Question: ## Background
Google has recently published <URL>" view.
The view allows to wrap another view, while supporting swiping down in order to perform a refresh operation.
screenshot:

## The problem
Google hasn't provided a sample (at least not one that I can find, yet), so I've tried using it myself.
At first I got a crash (NPE) whenever I swiped, but then I've found out that's because I didn't provide a "OnRefreshListener" for it.
But I still don't get how to use it, let alone customize it
Here's the XML of the layout file:
'''
<android.support.v4.widget.SwipeRefreshLayout xmlns:android="http://schemas.android.com/apk/res/android"
xmlns:tools="http://schemas.android.com/tools"
android:id="@+id/container"
android:layout_width="match_parent"
android:layout_height="match_parent"
tools:context="com.example.swiperefreshlayouttest.MainActivity"
tools:ignore="MergeRootFrame" >
<ScrollView
android:layout_width="match_parent"
android:layout_height="wrap_content" >
<LinearLayout
android:layout_width="match_parent"
android:layout_height="wrap_content"
android:orientation="vertical" >
<TextView
android:layout_width="match_parent"
android:layout_height="wrap_content"
android:text="TTT"
android:textSize="40sp" />
<TextView
android:layout_width="match_parent"
android:layout_height="wrap_content"
android:text="TTT"
android:textSize="40sp" />
<TextView
android:layout_width="match_parent"
android:layout_height="wrap_content"
android:text="TTT"
android:textSize="40sp" />
<TextView
android:layout_width="match_parent"
android:layout_height="wrap_content"
android:text="TTT"
android:textSize="40sp" />
<TextView
android:layout_width="match_parent"
android:layout_height="wrap_content"
android:text="TTT"
android:textSize="40sp" />
</LinearLayout>
</ScrollView>
</android.support.v4.widget.SwipeRefreshLayout>
'''
Code, though it doesn't do anything special at all:
'''
public class MainActivity extends ActionBarActivity
{
@Override
protected void onCreate(final Bundle savedInstanceState)
{
super.onCreate(savedInstanceState);
setContentView(R.layout.activity_main);
final SwipeRefreshLayout swipeRefreshLayout=(SwipeRefreshLayout)findViewById(R.id.container);
swipeRefreshLayout.setOnRefreshListener(new OnRefreshListener()
{
@Override
public void onRefresh()
{
// do nothing
}
});
}
}
'''
## The question
What is the correct way to use this view?
How do I customize it? Currently it's just a black line...
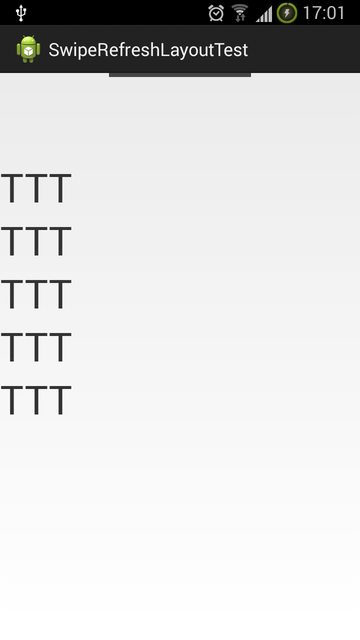
Answer: I don't know what that 'ActionBarActivity' class you're extending is, but I got it working just fine using a FragmentActivity
'''
public class ActivityMain extends FragmentActivity implements OnRefreshListener {
private SwipeRefreshLayout mSwipeRefreshLayout;
@Override
protected void onCreate(Bundle savedInstanceState) {
setContentView(R.layout.activity_main);
mSwipeRefreshLayout = (SwipeRefreshLayout) findViewById(R.id.container);
mSwipeRefreshLayout.setOnRefreshListener(this);
super.onCreate(savedInstanceState);
}
@Override
public void onRefresh() {
Toast.makeText(this, "Refresh", Toast.LENGTH_SHORT).show();
new Handler().postDelayed(new Runnable() {
@Override
public void run() {
mSwipeRefreshLayout.setRefreshing(false);
}
}, 2000);
}
}
'''
Worth Pointing out I copy pasted your xml layout exactly as it is
In terms of customization, there's really not much you can do other than change the color of the colored bar by calling setColorScheme(int colorResId, int colorResId, int colorResId, int colorResId);
e.g.
'''
<?xml version="1.0" encoding="utf-8"?>
<resources>
<color name="blue">#0099CC</color>
<color name="purple">#9933CC</color>
<color name="green">#669900</color>
<color name="orange">#FF8800</color>
</resources>
'''
'mSwipeRefreshLayout.setColorScheme(R.color.blue, R.color.purple, R.color.green, R.color.orange);'
I wrote this when this class (and the 'ActionBarActivity' class) had just been added to the sdk. As such, some things have changed from when I wrote this answer. Furthermore, the type of Activity you use should not affect this solution.
'setColorScheme' is now deprecated, 'setColorSchemeResources(int... colorResIds)' should be used instead. (you can put as many color ids in there as you like).
'setDistanceToTriggerSync(int distance)' can also be used to set how far down a user needs to swipe in order to trigger a refresh.
I recommend checking out the <URL> to see what else the class has to offer.